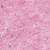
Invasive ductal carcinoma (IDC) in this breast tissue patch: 0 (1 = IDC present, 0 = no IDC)